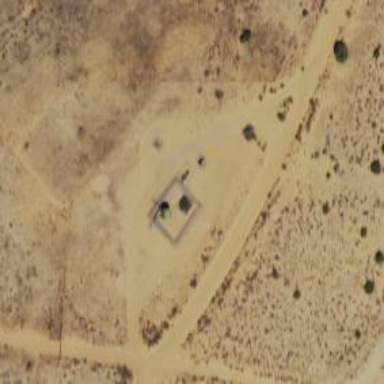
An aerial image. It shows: Storage tank with man-made structure.